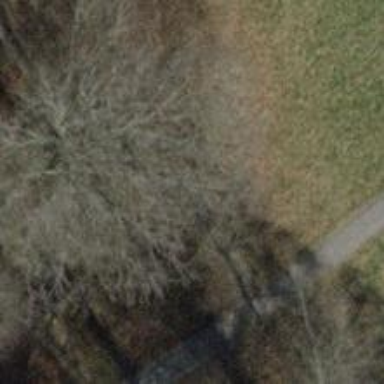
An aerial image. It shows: Asphalt path with excellent trail visibility.